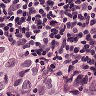
Metastatic tissue present: yes